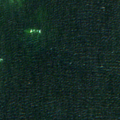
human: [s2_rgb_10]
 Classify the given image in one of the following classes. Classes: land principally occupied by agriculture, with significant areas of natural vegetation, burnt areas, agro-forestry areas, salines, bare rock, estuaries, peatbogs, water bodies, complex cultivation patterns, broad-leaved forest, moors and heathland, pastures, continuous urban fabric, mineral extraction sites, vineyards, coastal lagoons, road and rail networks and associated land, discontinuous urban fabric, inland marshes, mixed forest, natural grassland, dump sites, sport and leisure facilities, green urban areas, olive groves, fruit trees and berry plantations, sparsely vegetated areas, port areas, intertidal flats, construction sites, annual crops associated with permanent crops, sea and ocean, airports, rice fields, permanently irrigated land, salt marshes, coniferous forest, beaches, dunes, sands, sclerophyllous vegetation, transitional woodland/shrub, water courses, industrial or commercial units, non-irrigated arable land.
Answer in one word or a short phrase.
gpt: sea and ocean